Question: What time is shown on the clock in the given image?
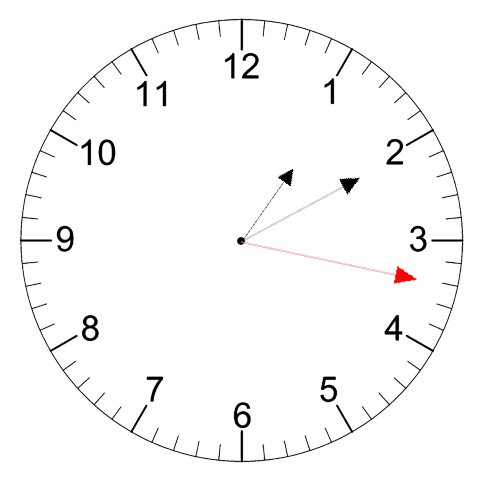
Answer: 01:10:17